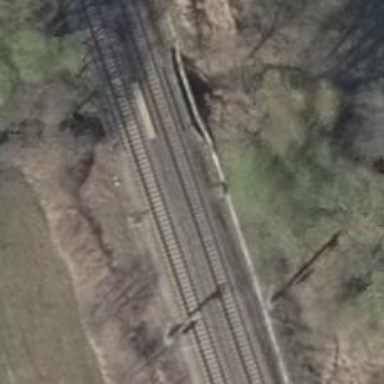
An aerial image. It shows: Railway signal.